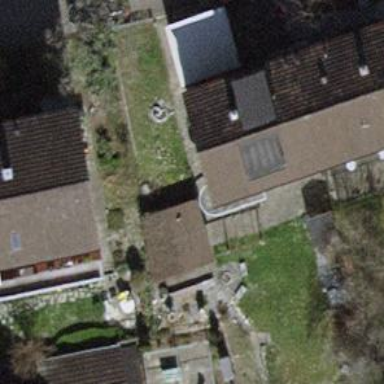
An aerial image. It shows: Semidetached house with gabled roof covered in tiles.